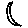
Label: moon